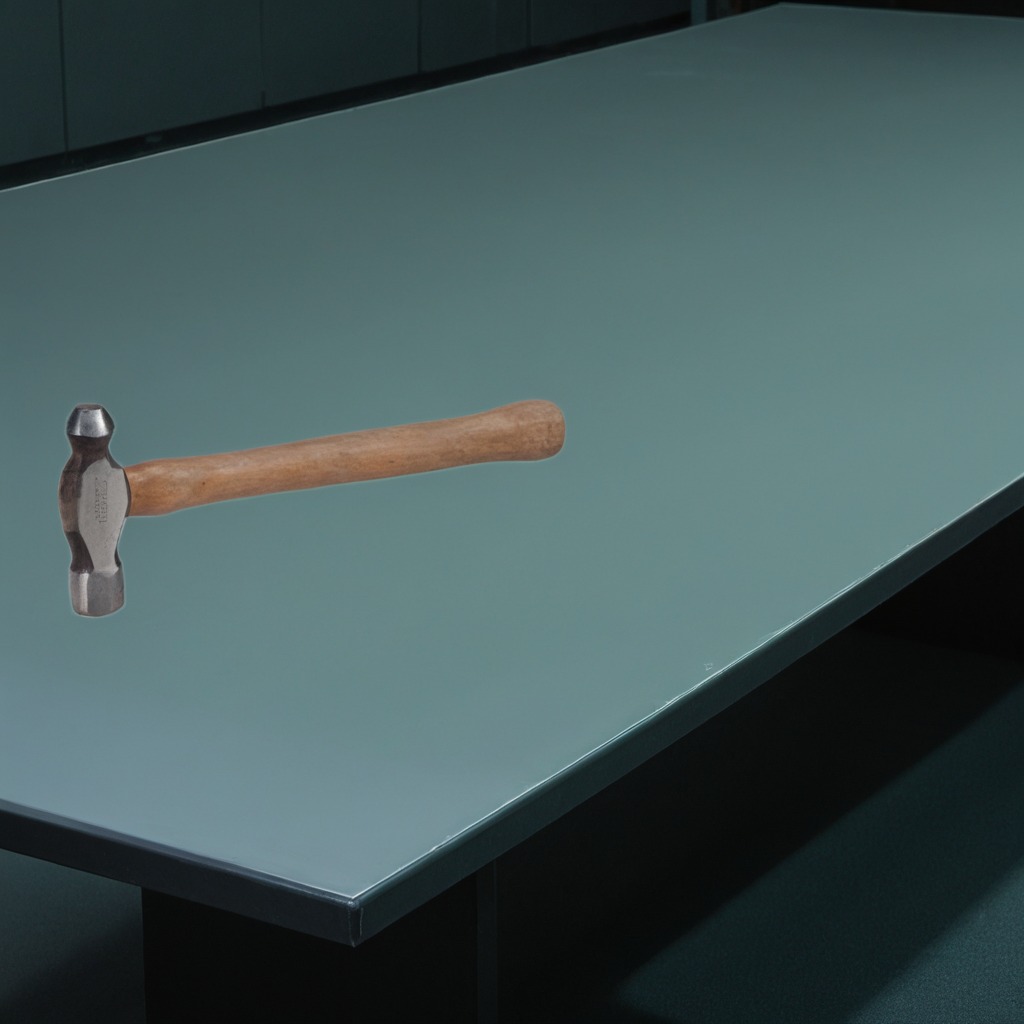
A hammer lying on a clean empty table in a railway signal maintenance room lit by harsh overhead fluorescents photorealistic surface textures crisp shadows high dynamic range